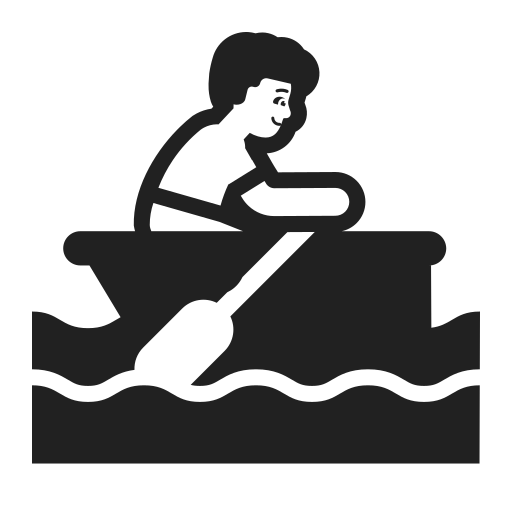
man rowing boat high contrast default